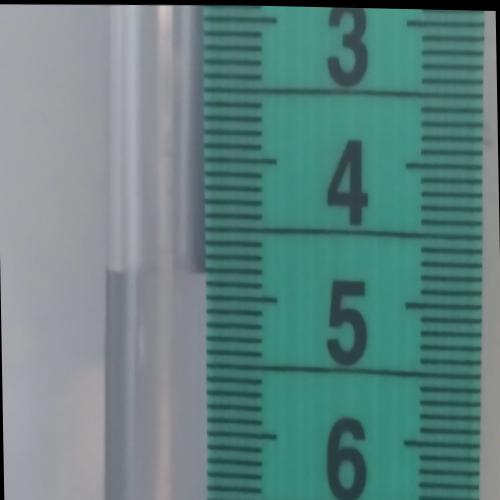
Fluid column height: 4.8 cm